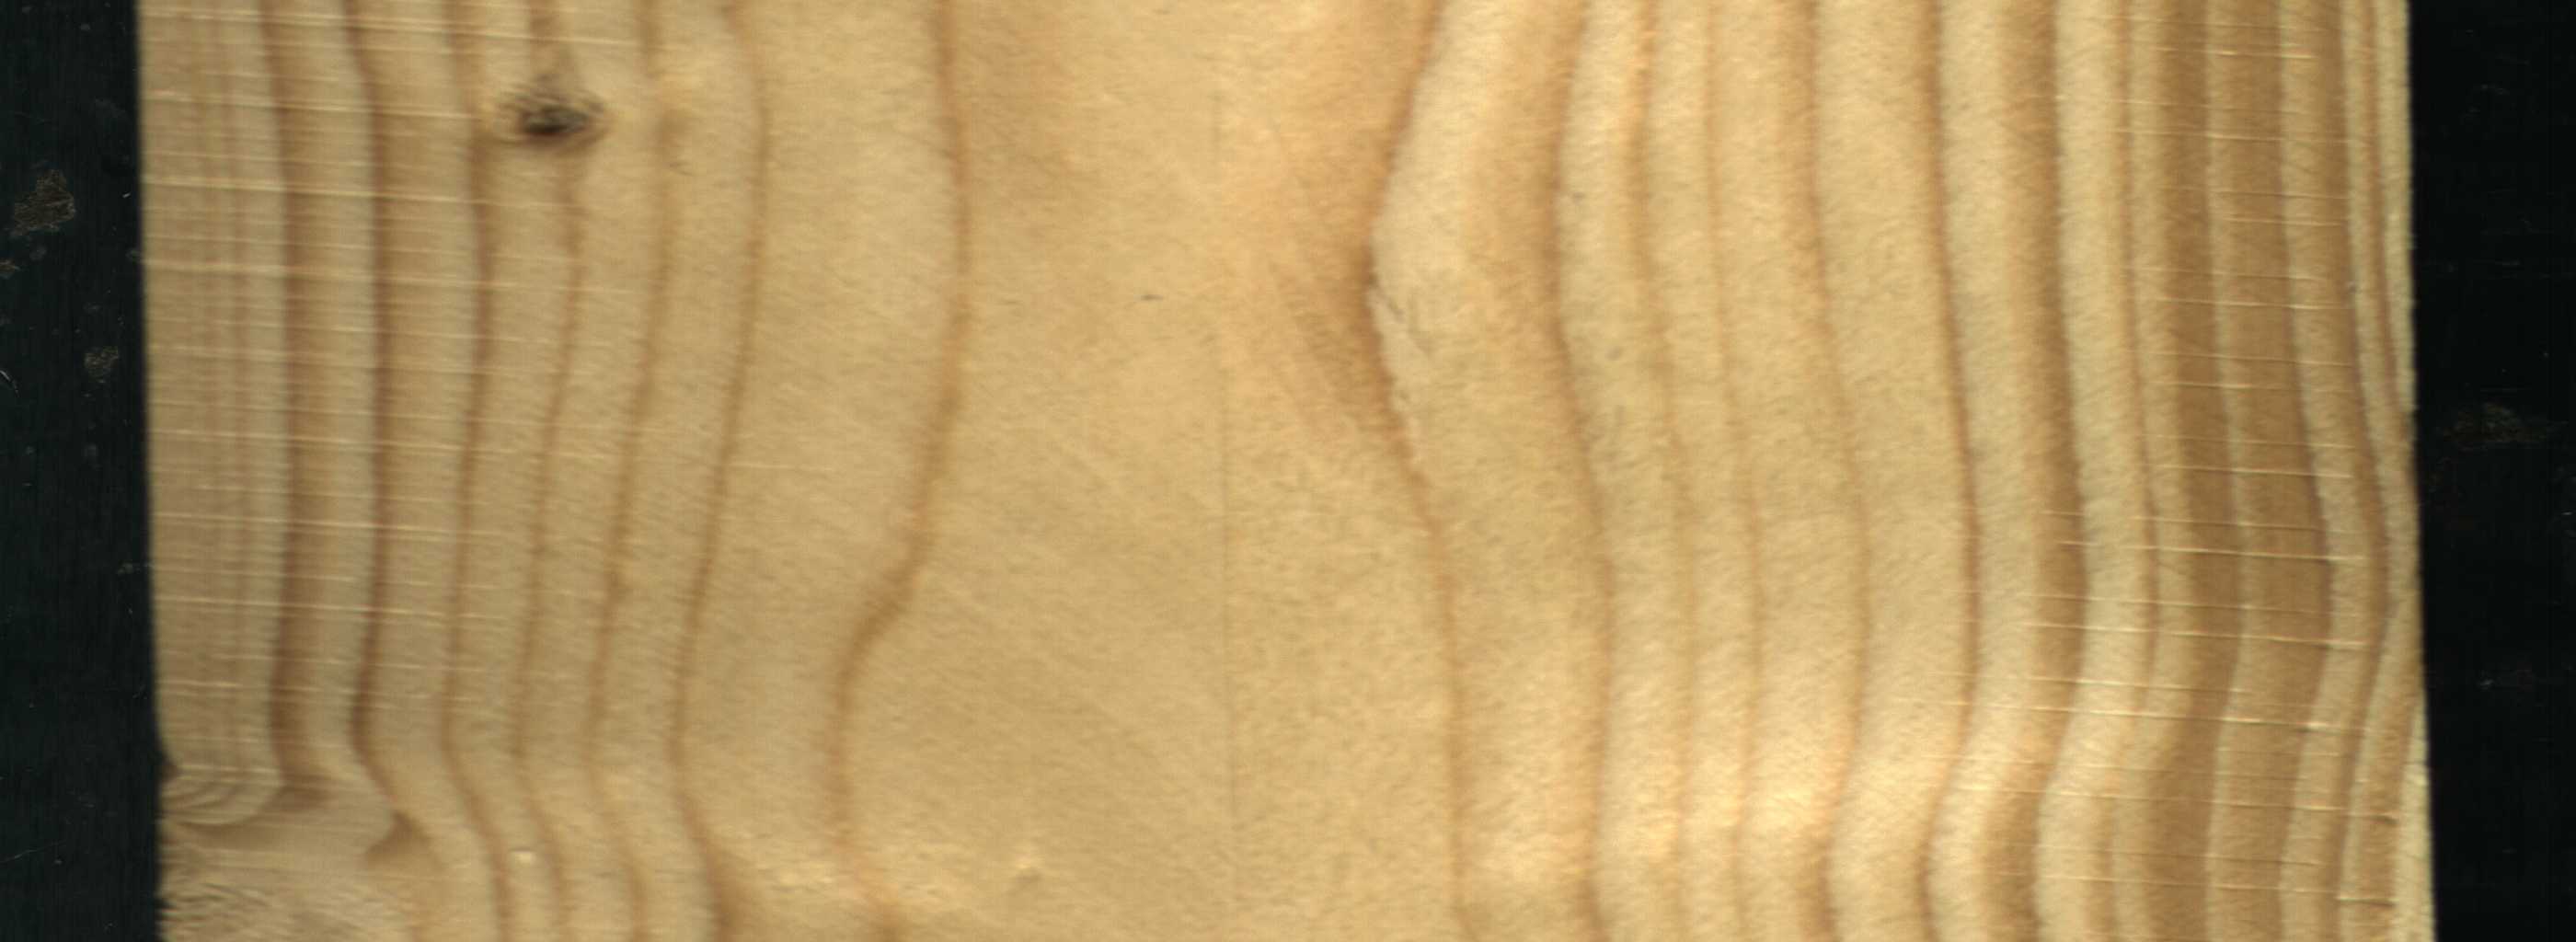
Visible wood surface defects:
Live_Knot